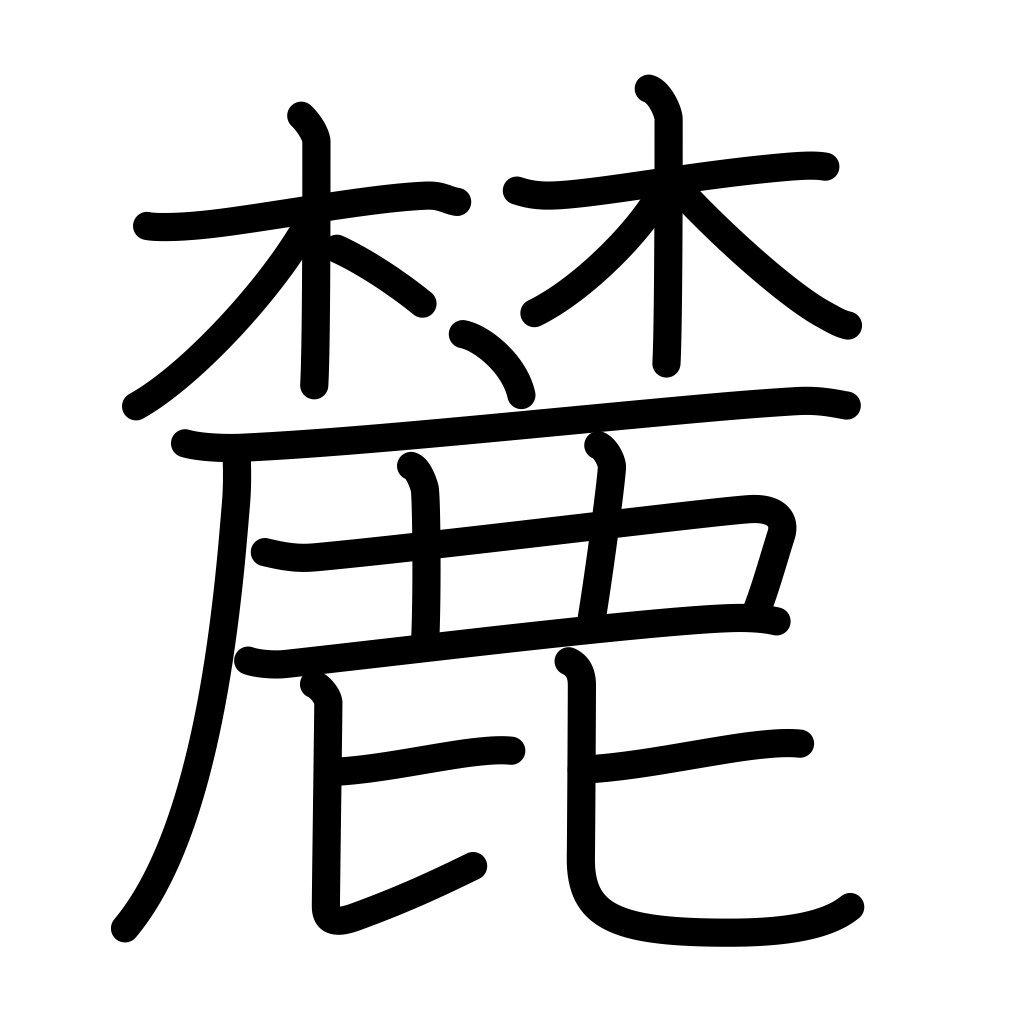
Meaning: foot of a mountain